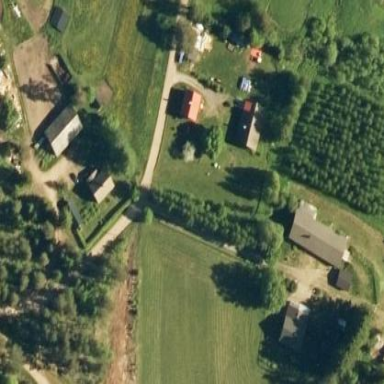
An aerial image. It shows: Farmyard area.